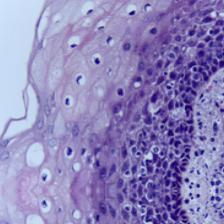
Diagnosis: OSCC